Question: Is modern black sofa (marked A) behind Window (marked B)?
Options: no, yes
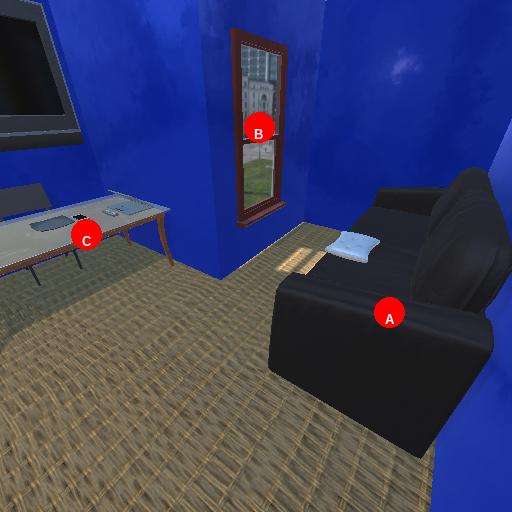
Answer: no